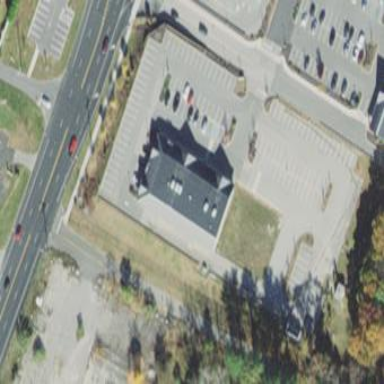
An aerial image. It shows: Commercial building.